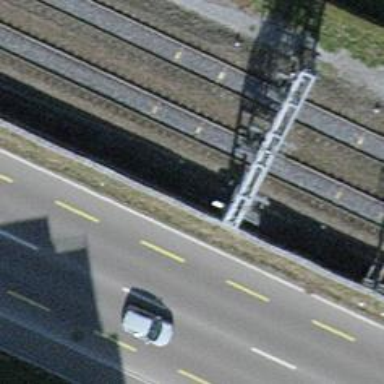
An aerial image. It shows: Railway signal.